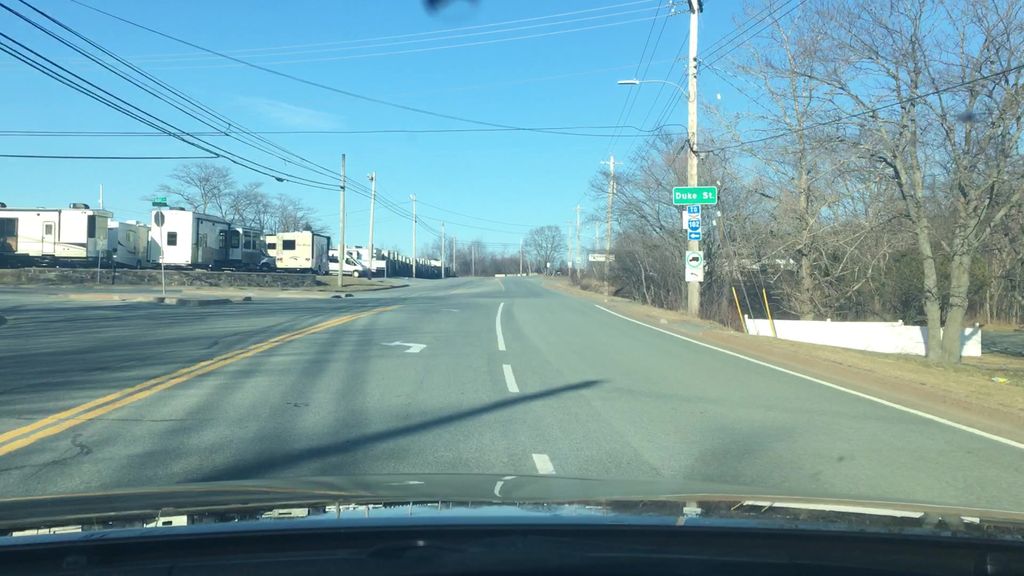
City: halifax